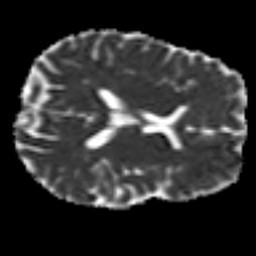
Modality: MD
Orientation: axial
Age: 39
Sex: male
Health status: healthy
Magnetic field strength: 3 T
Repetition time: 8.4 s
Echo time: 0.0926 s